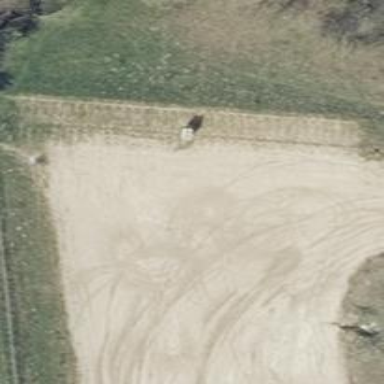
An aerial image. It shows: Raceway with sandy surface.